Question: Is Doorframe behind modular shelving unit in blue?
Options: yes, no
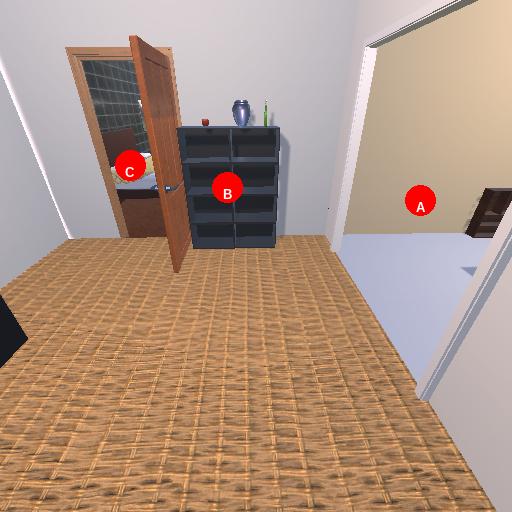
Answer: yes